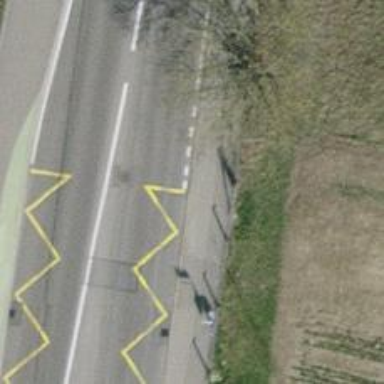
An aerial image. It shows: Platform for public transport on the road.